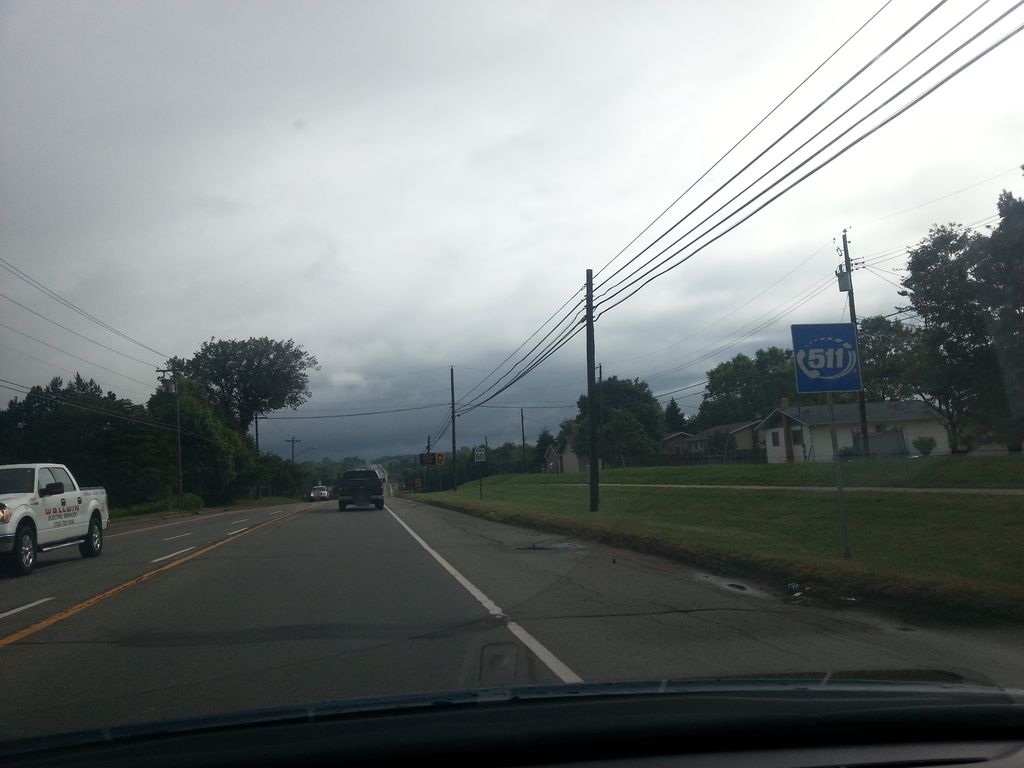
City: charlottetown